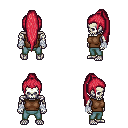
a pixel art fantasy rpg character, male body template, skeleton, brown sleeveless shirt, teal pants, ruby red extra-long topknot hairstyle, white cloth bandages, four views (front, back, left, right), 2x2 character sprite sheet, small pixel art, hard edges, no anti-aliasing